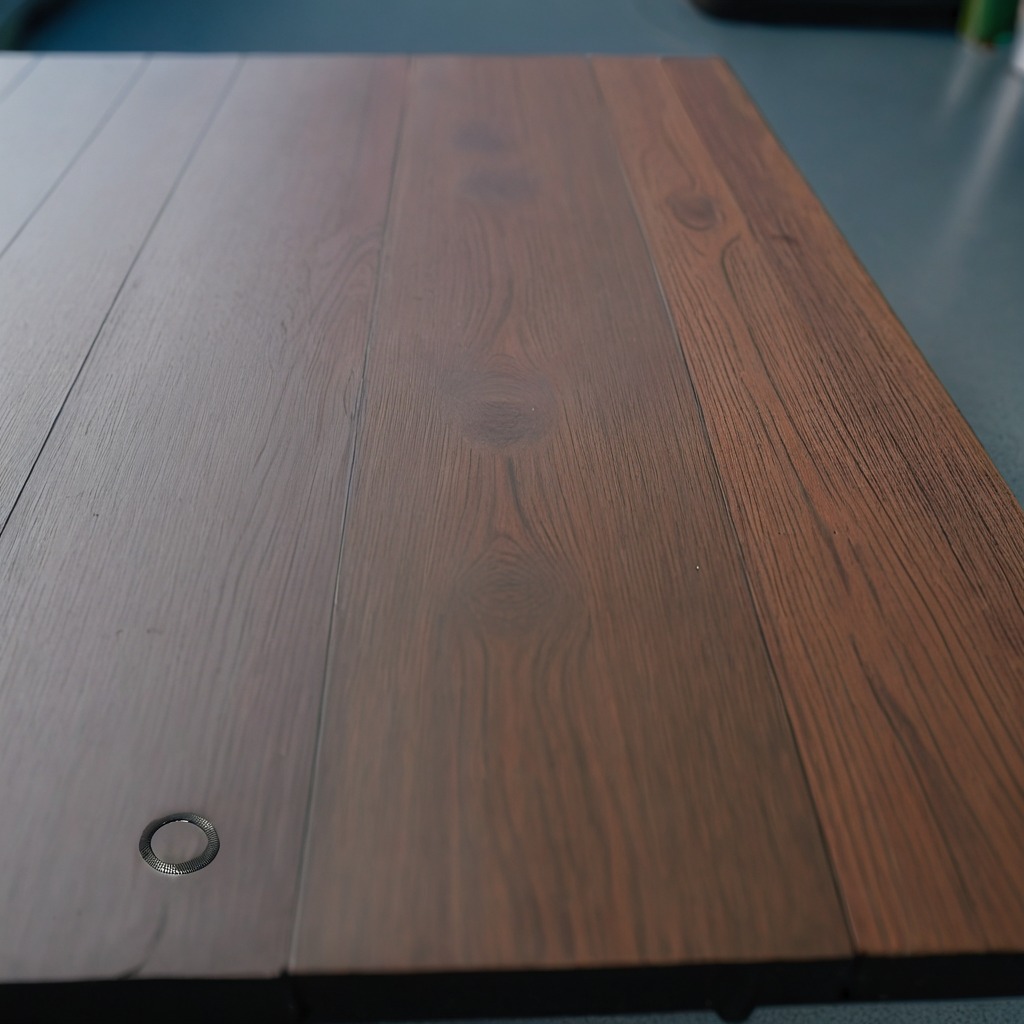
A flat metal washer lying on the table.